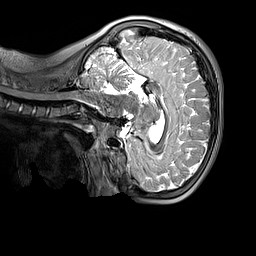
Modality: T2w
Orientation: sagittal
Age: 9
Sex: female
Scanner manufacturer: siemens
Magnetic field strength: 3 T
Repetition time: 3.2 s
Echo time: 0.408 s